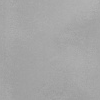
Atmospheric dust classification: dusty